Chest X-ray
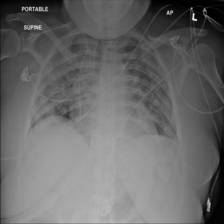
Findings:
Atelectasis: negative
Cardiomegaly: negative
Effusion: negative
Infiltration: positive
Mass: negative
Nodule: negative
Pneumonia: negative
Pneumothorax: negative
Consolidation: negative
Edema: negative
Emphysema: negative
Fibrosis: negative
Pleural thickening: negative
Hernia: negative